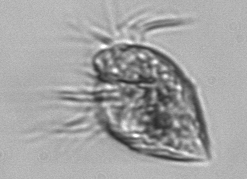
Label: Strombidium_morphotype1